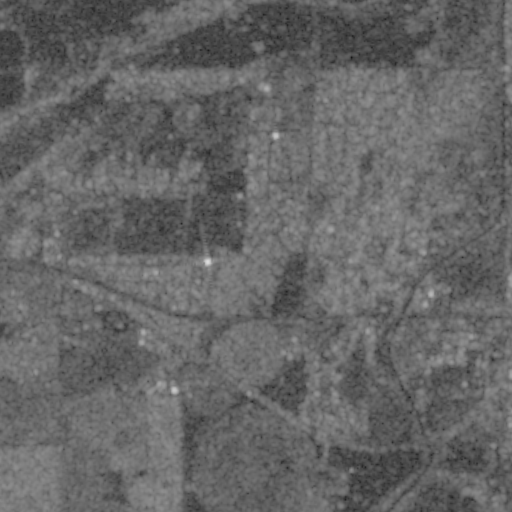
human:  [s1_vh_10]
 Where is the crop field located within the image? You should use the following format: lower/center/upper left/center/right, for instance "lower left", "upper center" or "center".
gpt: The crop field is located in the lower center of the image.
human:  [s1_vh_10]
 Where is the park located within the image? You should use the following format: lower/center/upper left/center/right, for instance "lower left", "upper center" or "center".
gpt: The park is located in the upper center of the image.
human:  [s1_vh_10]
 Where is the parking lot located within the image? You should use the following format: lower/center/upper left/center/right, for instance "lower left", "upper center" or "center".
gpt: The parking lot is located in the upper center of the image.
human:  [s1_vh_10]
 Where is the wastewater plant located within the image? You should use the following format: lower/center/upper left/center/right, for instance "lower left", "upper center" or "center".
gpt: The wastewater plant is located in the upper left of the image.
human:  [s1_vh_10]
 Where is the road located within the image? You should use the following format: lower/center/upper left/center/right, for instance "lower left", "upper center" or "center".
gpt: There is no road in the image.

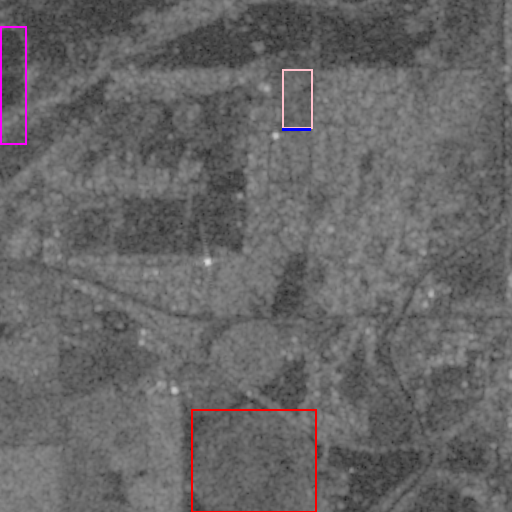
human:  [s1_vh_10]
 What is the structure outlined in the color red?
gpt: The structure outlined in red is a crop field.
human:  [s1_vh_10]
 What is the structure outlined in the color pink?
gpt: The structure outlined in pink is a park.
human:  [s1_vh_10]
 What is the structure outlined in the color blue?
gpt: The structure outlined in blue is a parking lot.
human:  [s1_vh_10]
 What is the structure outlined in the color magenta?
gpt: The structure outlined in magenta is a wastewater plant.
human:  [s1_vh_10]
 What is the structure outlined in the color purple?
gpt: There is no purple outline.